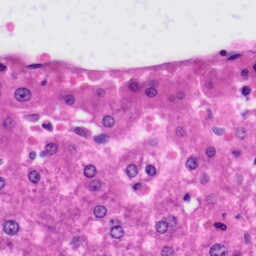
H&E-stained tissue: Liver